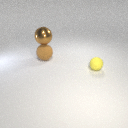
large brown rubber sphere behind small yellow rubber sphere